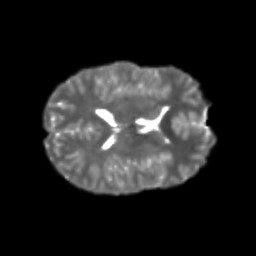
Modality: T2w
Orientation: axial
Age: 23
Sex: female
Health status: healthy
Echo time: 0.074 s